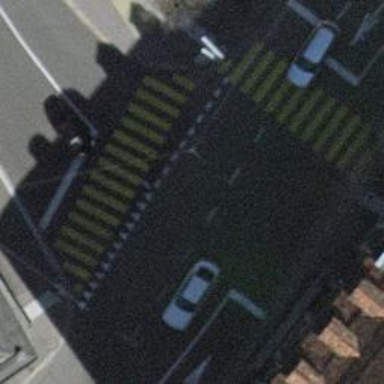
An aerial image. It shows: Road with traffic signals.